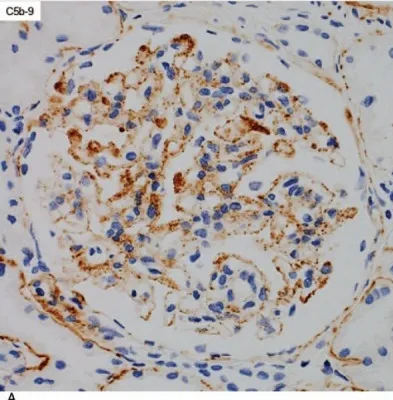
Immunohistochemical staining with Papanicolaou staining: RBx1: First renal biopsy specimens (A). Mild-to-moderate glomerular C5b-9 staining is observed along the glomerular capillary loops (anti-C5b-9). X400.
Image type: pathology (immunostaining)